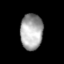
Tissue: lung
Cell type: T cells
Senescence score: 0.1939
Nuclear area (px): 792
Mean DAPI intensity: 166.742